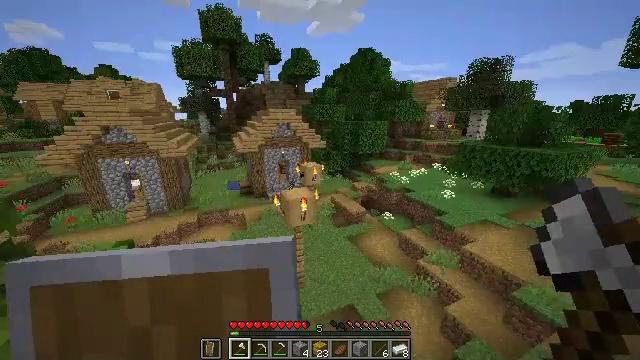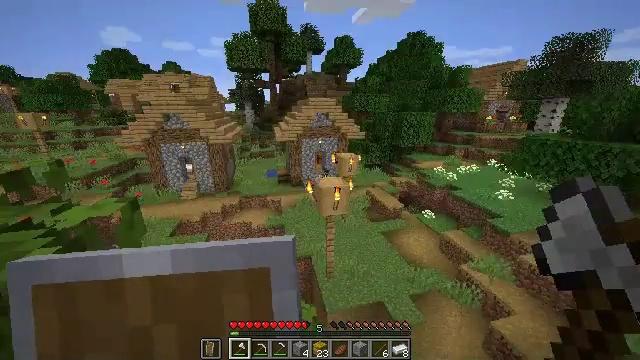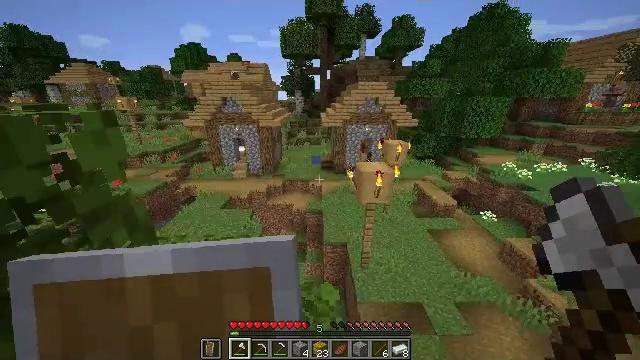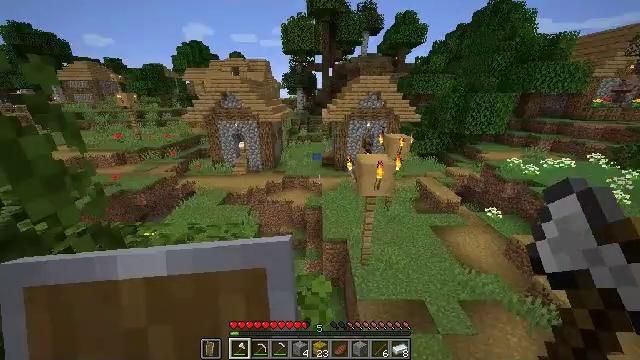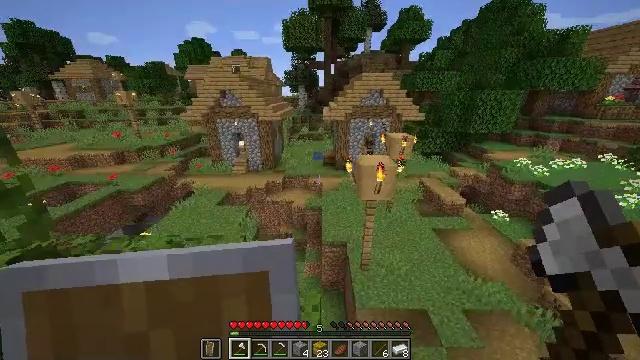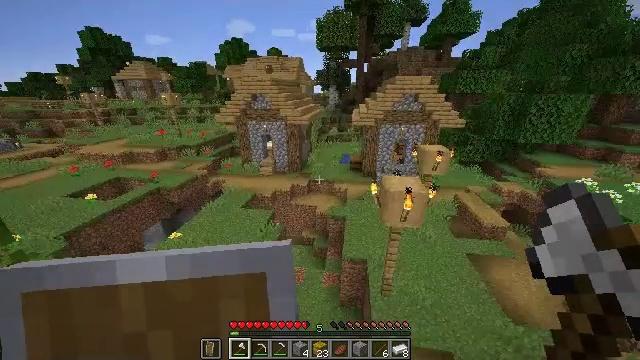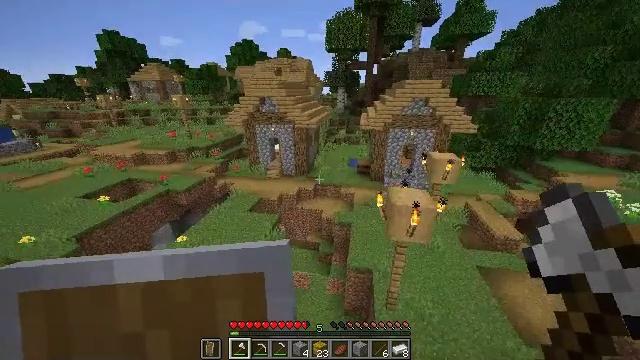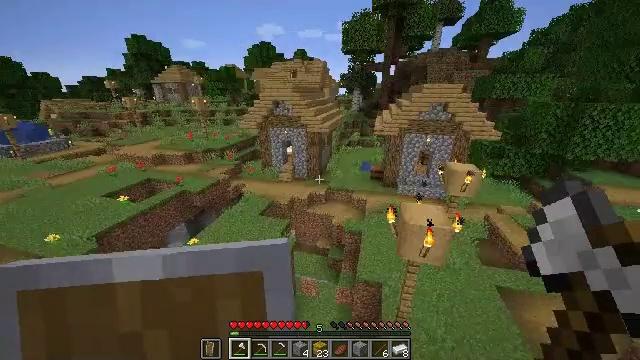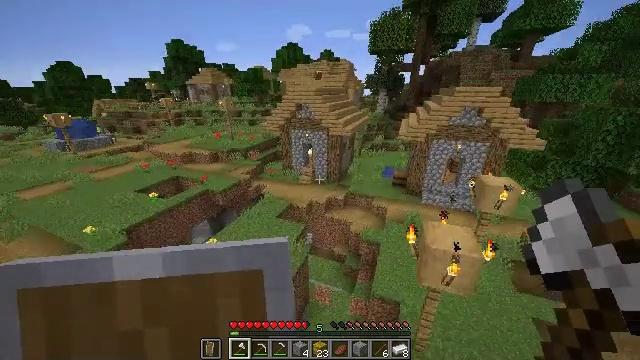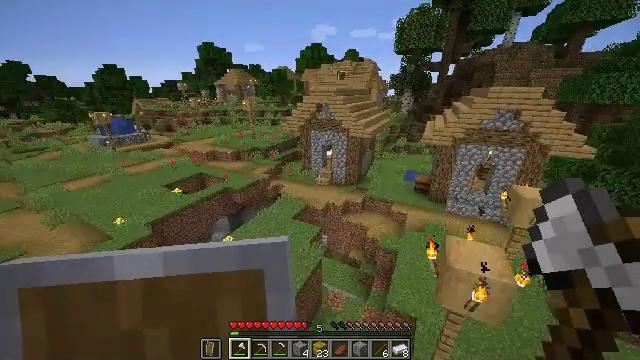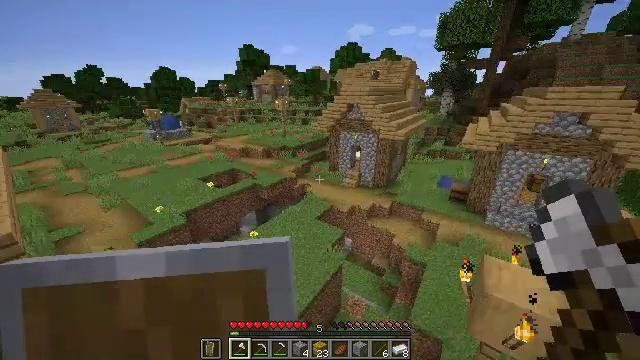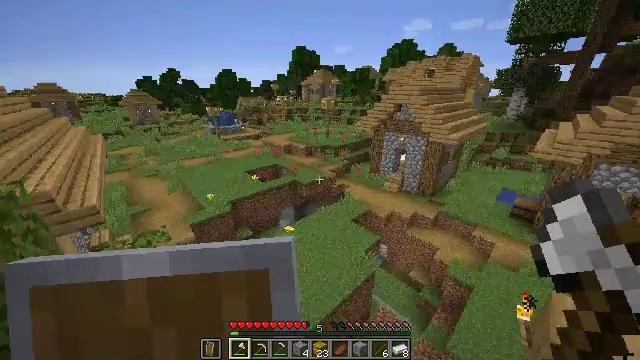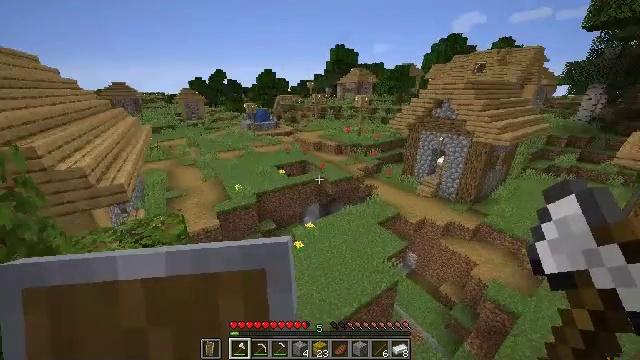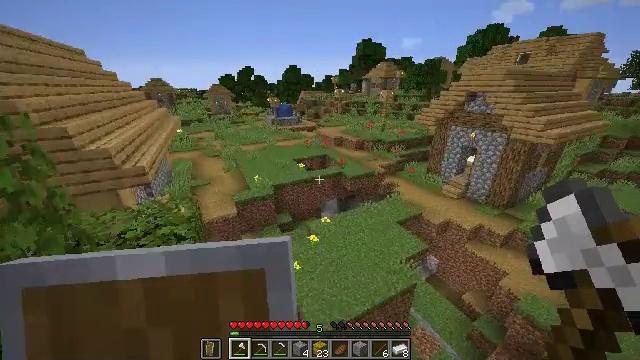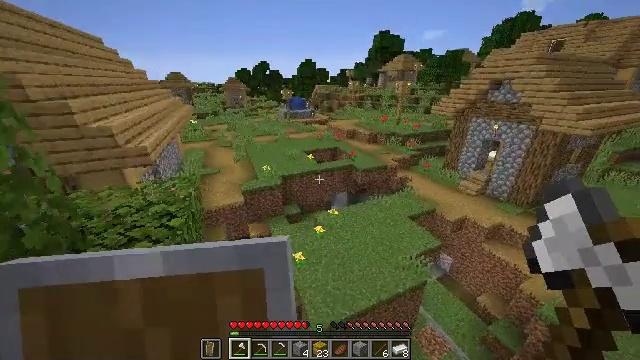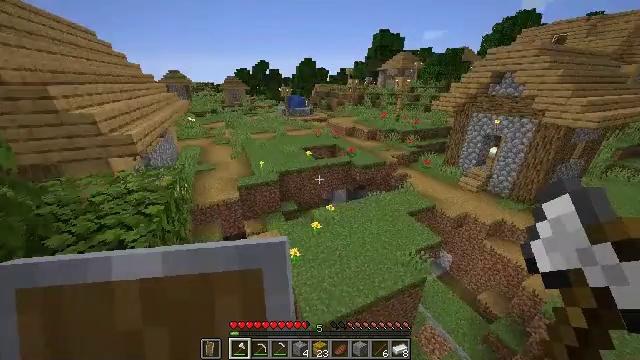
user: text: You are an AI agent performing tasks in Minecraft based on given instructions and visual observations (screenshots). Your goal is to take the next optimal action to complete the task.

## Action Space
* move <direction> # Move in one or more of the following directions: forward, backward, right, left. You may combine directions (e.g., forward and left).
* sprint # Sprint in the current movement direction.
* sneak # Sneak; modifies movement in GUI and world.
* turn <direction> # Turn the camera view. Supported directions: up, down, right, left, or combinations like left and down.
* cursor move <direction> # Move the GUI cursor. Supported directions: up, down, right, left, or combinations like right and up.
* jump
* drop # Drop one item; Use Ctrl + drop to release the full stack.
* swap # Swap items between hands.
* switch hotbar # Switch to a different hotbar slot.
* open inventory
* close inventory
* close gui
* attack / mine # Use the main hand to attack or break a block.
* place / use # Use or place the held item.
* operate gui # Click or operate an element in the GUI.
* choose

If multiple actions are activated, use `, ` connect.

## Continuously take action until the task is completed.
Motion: motion action
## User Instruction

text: Break the grass path to collect materials.
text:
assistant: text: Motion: move forward, sprint, turn left and down, jump
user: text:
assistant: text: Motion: move forward, sprint, turn left and down, jump
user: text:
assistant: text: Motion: move forward, sprint, jump
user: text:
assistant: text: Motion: move forward, sprint, jump
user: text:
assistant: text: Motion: move forward, sprint, turn left, jump
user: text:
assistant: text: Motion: move forward, sprint, turn left, jump
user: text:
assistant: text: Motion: move forward, sprint, turn left, jump
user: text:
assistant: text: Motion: move forward, sprint, turn left, jump
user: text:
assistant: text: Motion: move forward, sprint, turn left, jump
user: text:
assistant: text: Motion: move forward, sprint, turn left, jump
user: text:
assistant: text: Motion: move forward, sprint, turn left, jump
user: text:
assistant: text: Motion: move forward, sprint, turn left, jump
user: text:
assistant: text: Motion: move forward, sprint, turn left, jump
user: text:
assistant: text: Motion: move forward, sprint, turn left and down, jump
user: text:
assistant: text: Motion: move forward, sprint, jump
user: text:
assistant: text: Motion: move forward, sprint, jump
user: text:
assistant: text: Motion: move forward, sprint, turn left and down, jump
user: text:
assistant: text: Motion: move forward, sprint, turn left and down, jump
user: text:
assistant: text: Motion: move forward and move left, sprint, turn left and down, jump
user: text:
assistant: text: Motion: move forward and move left, sprint, turn left and down, jump
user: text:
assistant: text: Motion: move forward and move left, sprint, turn right, jump
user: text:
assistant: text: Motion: move forward and move left, sprint, jump
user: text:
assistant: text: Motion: move forward and move left, sprint, jump
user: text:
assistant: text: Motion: move forward and move left, sprint, turn right, jump
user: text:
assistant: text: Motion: move forward and move left, sprint, turn right, jump
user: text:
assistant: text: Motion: move forward and move left, sprint, turn right, jump
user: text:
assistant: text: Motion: move forward and move left, sprint, turn right, jump
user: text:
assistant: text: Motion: move forward, sprint, turn right and up, jump
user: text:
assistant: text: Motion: move forward, turn right and up
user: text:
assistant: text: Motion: move forward, turn right and up